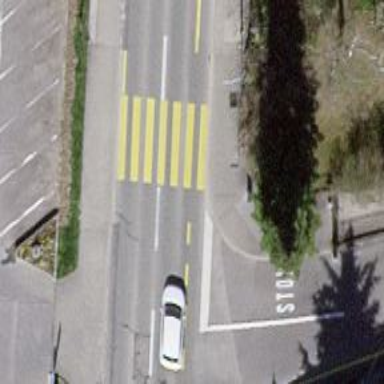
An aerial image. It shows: Marked road crossing.